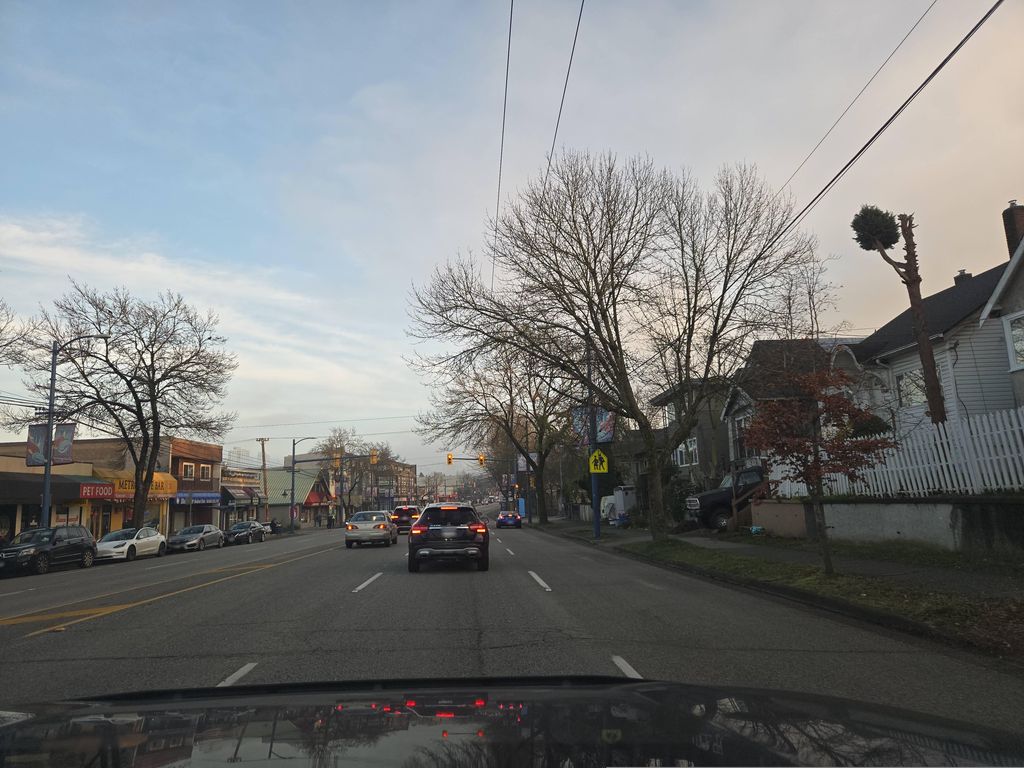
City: vancouver